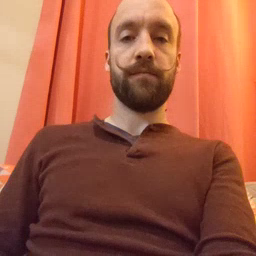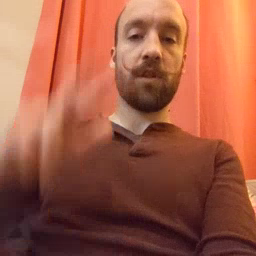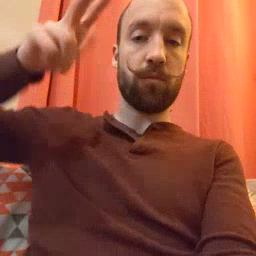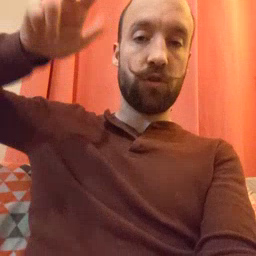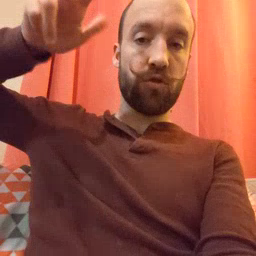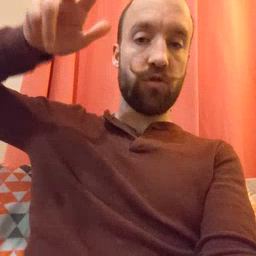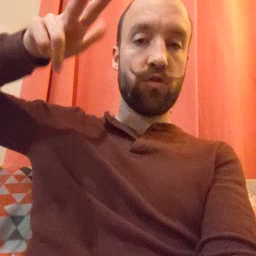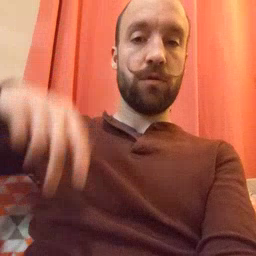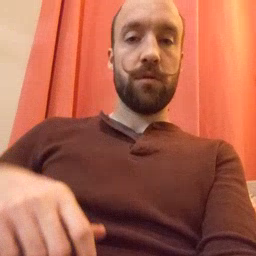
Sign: helicopter